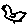
Label: bird